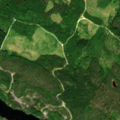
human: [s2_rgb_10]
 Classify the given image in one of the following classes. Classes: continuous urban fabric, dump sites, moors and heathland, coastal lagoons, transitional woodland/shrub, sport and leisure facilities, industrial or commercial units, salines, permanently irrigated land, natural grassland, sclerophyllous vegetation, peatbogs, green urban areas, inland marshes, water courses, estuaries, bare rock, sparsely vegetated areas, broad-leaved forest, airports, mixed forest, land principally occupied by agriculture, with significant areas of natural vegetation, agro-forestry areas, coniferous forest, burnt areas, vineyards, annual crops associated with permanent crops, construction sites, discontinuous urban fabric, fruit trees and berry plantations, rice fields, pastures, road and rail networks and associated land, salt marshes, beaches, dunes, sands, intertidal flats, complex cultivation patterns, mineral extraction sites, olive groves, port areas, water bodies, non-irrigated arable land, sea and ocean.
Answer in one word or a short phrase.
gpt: coniferous forest, mixed forest, transitional woodland/shrub, water bodies